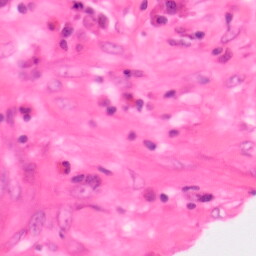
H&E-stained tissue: Colon